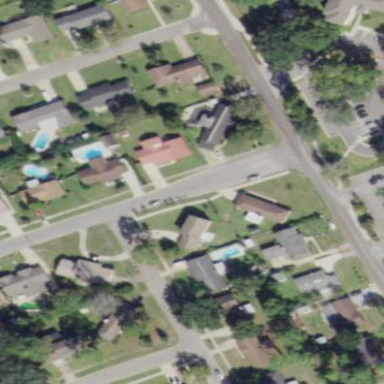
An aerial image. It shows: Residential area composed of single-family homes.